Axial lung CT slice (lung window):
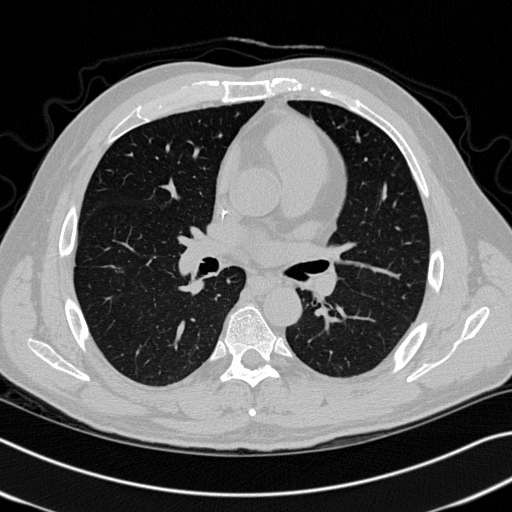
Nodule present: no